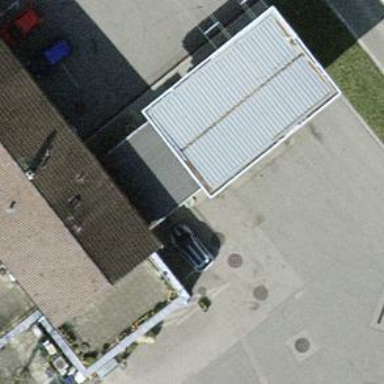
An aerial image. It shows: Fuel station.